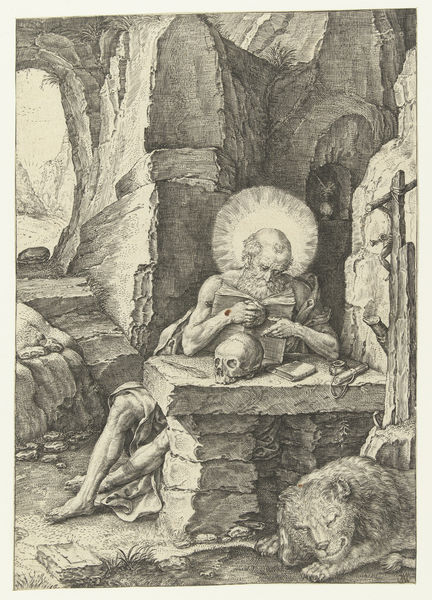
Titel: De heilige Hieronymus in een grot
Künstler: Raphael de Mey
Standort: Amsterdam
Institution: Rijksmuseum
Schlagwörter: schädel, stein, beine, berge, fels, gebirge, buch, kreuz, heiligenschein, rouge, heiliger, bär, hyronimus, coloeur